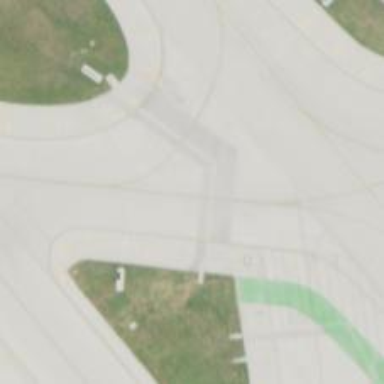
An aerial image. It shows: View of taxiway at the airport.